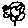
Label: flower